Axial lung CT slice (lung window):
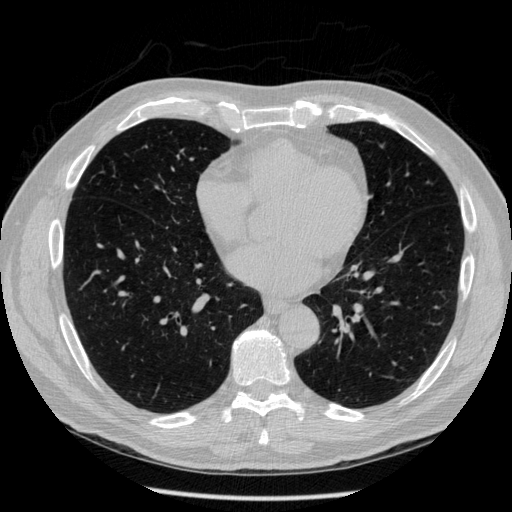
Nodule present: no